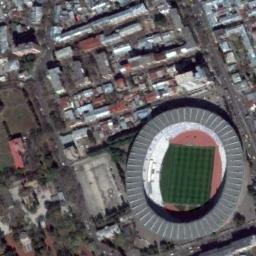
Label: stadium